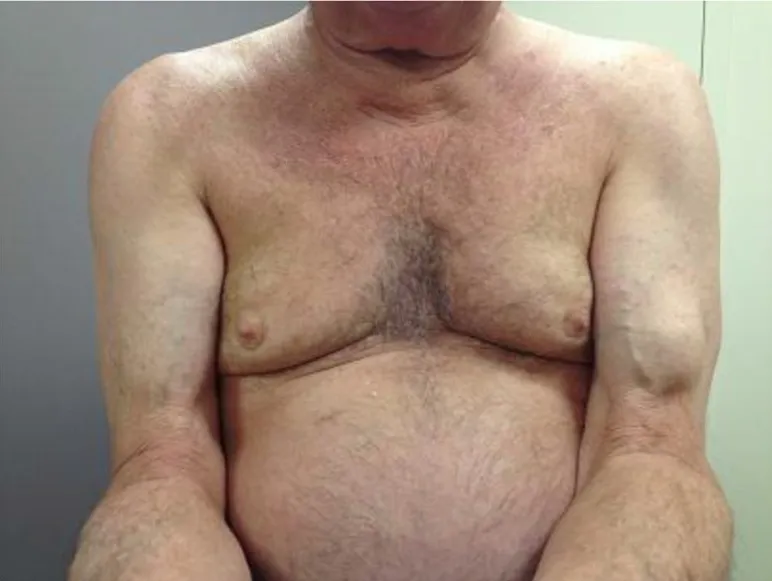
Left arm mass also known as 'Popeye's' sign.
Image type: medical_photograph (skin_photograph)